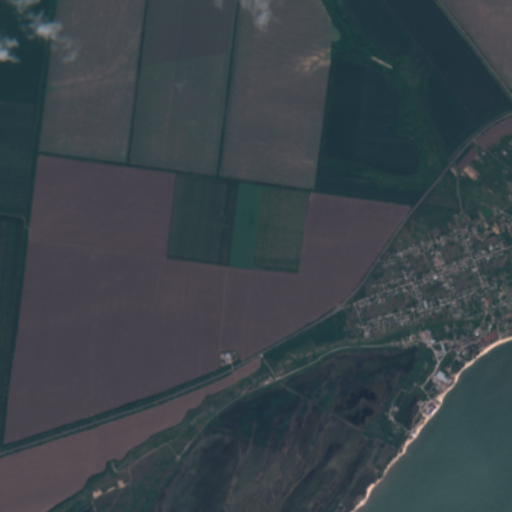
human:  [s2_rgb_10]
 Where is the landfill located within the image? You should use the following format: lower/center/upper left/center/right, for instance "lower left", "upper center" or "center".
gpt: The landfill is located in the lower left of the image.
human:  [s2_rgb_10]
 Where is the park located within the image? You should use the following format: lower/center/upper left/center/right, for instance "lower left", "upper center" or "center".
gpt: The park is located in the center right of the image.
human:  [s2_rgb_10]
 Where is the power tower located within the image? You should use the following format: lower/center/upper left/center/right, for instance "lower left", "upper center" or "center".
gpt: The power tower is located in the upper right of the image.
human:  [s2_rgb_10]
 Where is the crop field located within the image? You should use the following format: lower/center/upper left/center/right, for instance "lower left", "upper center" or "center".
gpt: There is no crop field in the image.